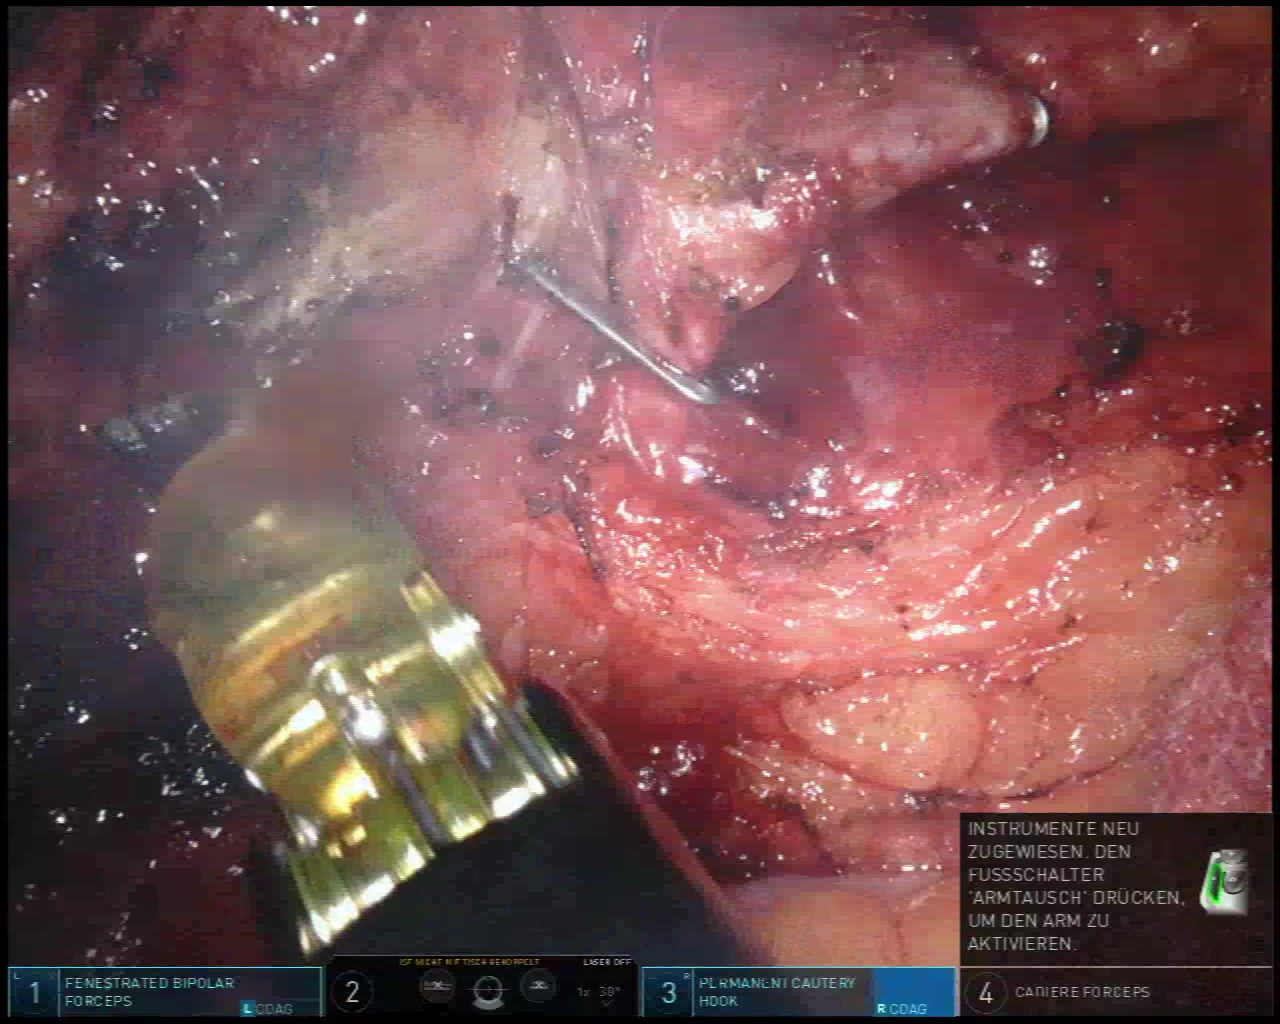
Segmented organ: inferior_mesenteric_artery
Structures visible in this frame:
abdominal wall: no
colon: yes
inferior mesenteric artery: yes
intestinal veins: no
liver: no
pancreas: no
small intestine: no
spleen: no
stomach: no
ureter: no
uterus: no
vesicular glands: no